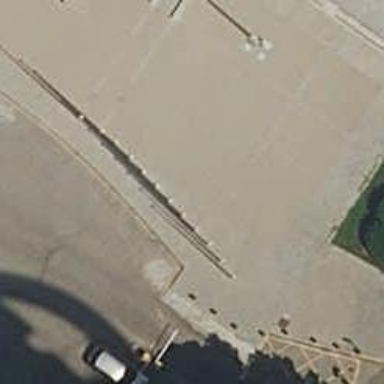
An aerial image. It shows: Flagpole structure.